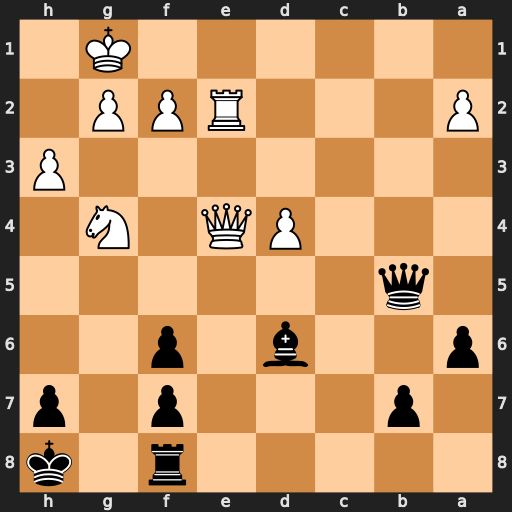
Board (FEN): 5r1k/1p3p1p/p2b1p2/1q6/3PQ1N1/7P/P3RPP1/6K1
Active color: b
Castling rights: -
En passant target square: -
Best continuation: f5 Qc2 fxg4